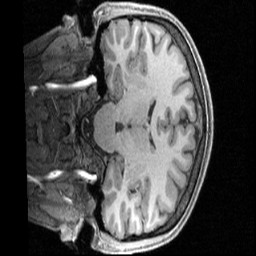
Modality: T1w
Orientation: coronal
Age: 26
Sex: female
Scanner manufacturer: siemens
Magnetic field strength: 3 T
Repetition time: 2.4 s
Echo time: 0.00231 s